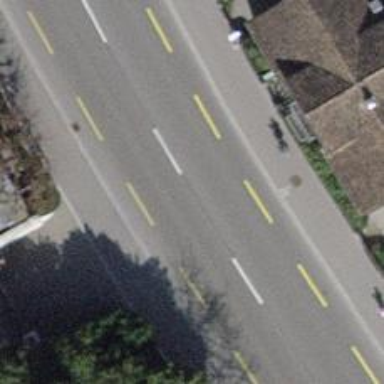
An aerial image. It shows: Primary highway with dedicated lane for cyclists.